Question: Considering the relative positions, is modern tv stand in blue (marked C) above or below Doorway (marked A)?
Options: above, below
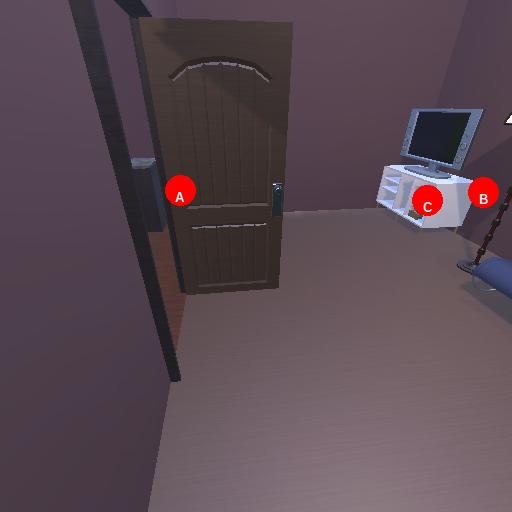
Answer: above